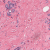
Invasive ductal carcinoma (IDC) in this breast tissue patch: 0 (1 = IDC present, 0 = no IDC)